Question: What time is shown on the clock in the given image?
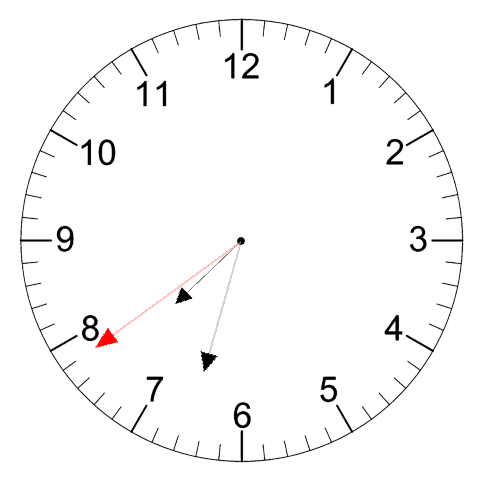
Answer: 07:32:39